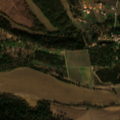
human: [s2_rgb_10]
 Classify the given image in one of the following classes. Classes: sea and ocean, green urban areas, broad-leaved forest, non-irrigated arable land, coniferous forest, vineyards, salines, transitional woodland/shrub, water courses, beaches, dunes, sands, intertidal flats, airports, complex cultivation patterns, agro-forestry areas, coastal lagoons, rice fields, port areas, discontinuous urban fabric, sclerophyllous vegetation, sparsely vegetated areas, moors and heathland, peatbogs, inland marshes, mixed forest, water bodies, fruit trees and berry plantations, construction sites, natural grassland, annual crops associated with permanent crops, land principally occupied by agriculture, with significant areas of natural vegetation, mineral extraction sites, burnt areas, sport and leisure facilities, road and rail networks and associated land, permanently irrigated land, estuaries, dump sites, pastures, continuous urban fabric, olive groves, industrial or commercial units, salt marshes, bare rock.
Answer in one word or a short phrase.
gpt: non-irrigated arable land, complex cultivation patterns, land principally occupied by agriculture, with significant areas of natural vegetation, broad-leaved forest, mixed forest